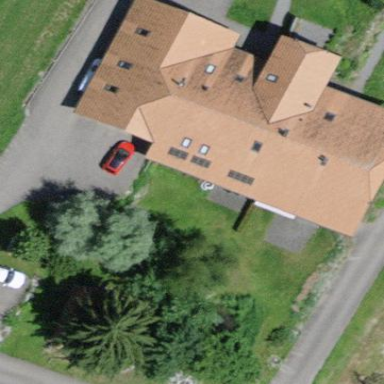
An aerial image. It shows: Residential building.